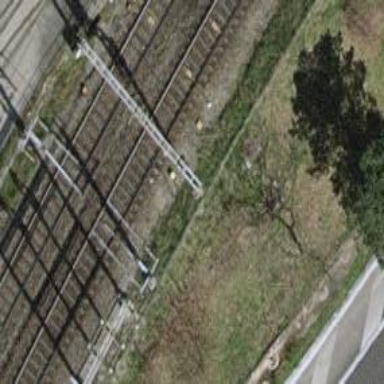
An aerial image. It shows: Railway signal.